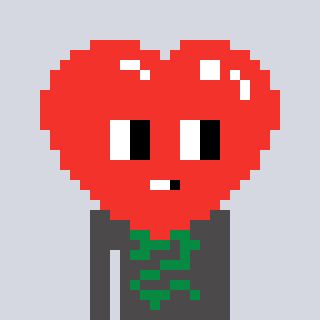
a pixel art character with square red glasses, a heart-shaped head and a grayscale-colored body on a cool background